Field crop: maize
Growth stage: 2
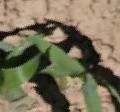
Species: maize